Interaction volume radius: 5 \u00c5
Interaction volume height: 15 \u00c5
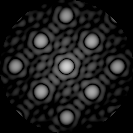
Disorder parameter: 0.06066